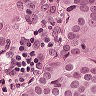
Metastatic tissue present: yes